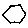
Label: hexagon